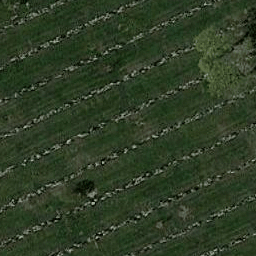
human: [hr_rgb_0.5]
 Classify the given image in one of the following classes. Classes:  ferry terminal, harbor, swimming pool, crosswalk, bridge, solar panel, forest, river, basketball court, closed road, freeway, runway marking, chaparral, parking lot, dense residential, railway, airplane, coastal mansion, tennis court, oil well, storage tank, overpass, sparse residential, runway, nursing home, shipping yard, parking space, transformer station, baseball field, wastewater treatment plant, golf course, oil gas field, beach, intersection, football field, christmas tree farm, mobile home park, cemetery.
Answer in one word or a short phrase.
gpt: cemetery